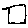
Label: square